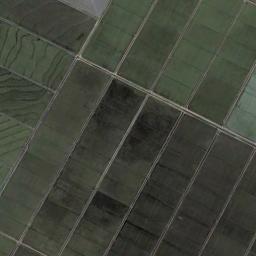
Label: rectangular_farmland